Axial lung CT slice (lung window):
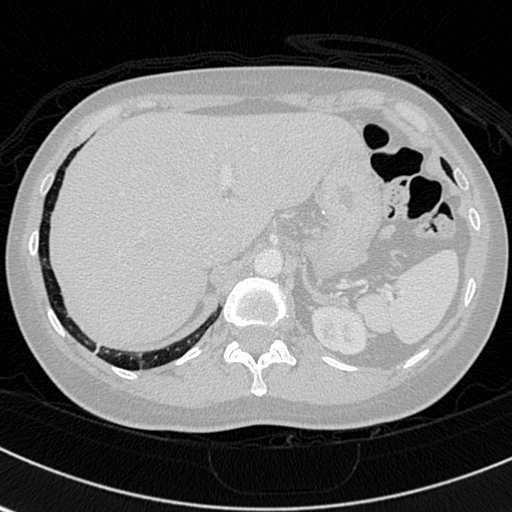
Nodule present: no